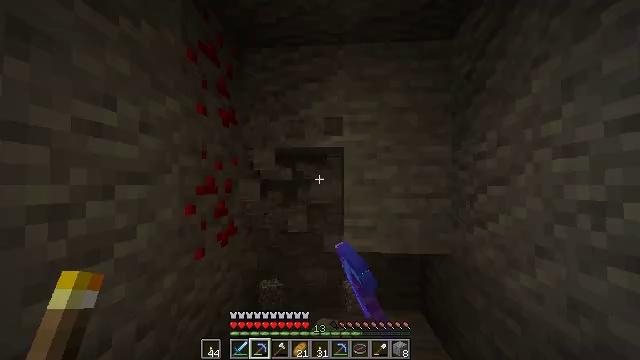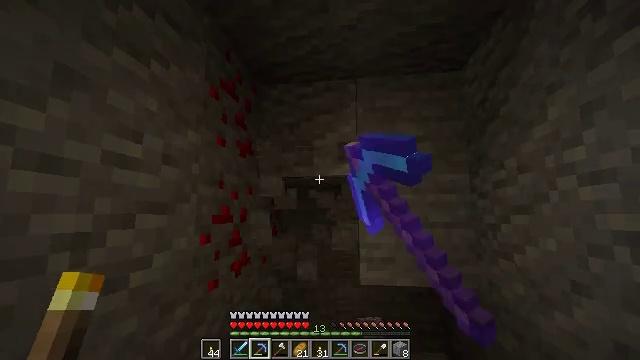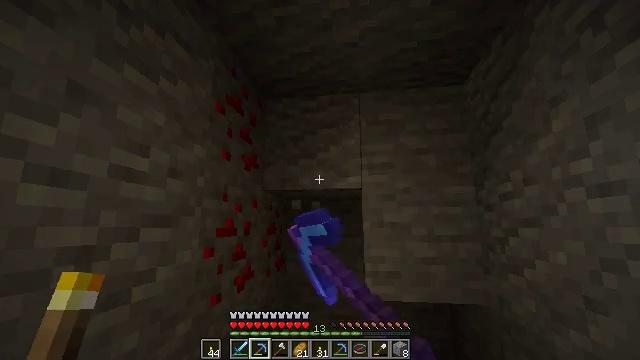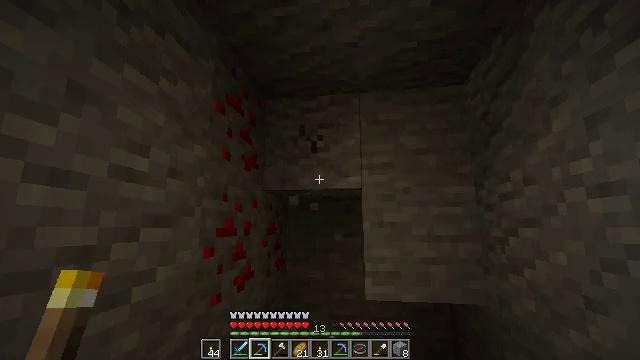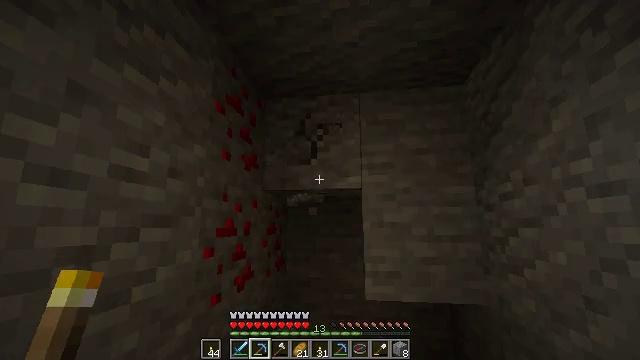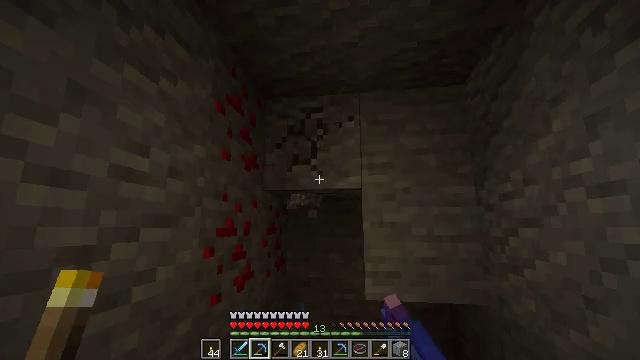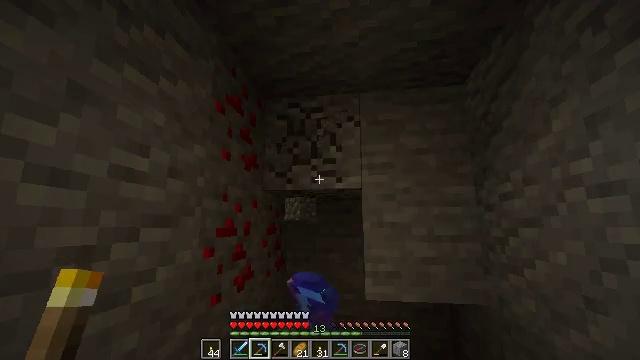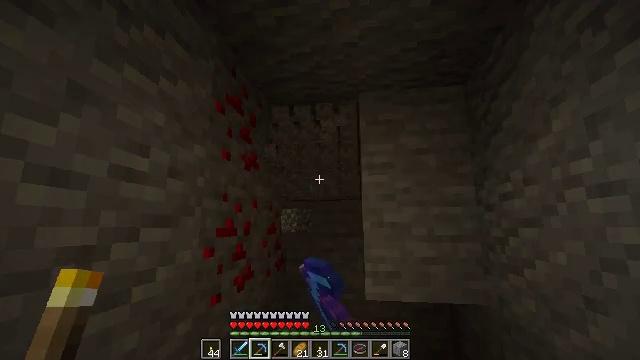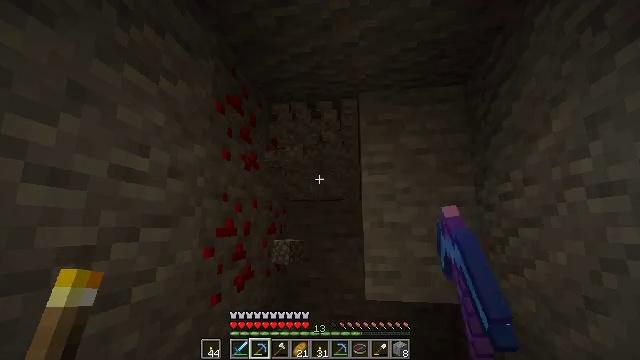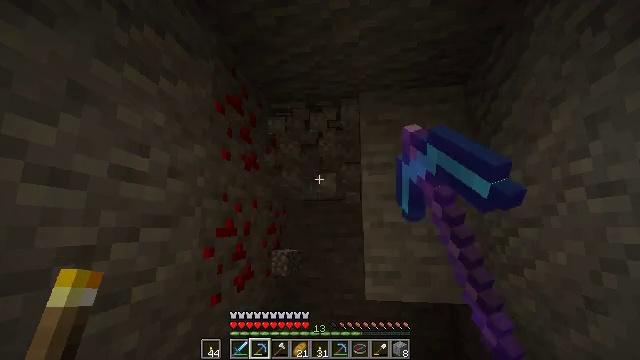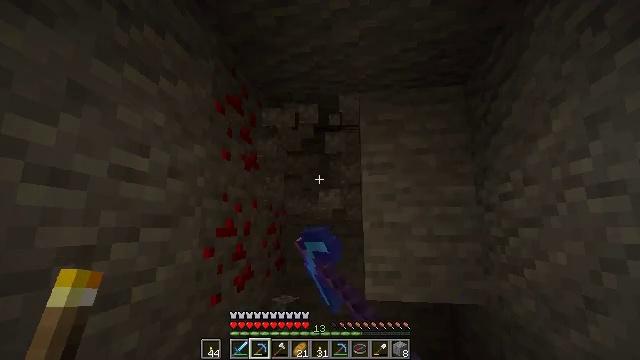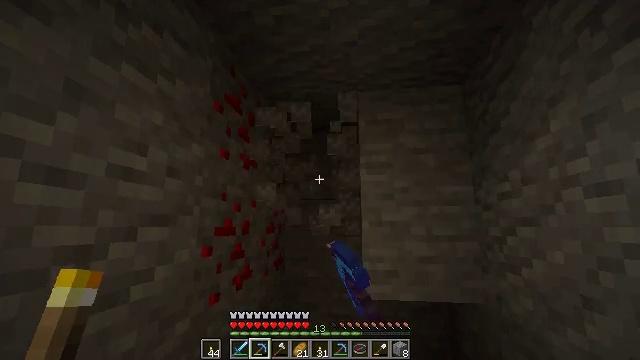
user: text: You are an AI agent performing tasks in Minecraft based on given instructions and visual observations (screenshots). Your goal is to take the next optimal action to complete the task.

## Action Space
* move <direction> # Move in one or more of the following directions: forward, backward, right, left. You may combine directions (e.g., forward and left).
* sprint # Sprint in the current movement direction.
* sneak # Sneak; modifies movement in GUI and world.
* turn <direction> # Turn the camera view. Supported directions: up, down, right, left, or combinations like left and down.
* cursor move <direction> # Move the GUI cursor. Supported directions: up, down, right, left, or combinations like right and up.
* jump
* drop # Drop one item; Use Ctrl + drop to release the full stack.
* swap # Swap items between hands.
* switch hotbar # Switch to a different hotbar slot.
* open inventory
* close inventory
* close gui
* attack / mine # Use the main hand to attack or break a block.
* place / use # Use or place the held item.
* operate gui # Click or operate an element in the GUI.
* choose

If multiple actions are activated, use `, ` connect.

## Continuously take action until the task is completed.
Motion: motion action
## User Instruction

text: Attack the andesite block to gather it.
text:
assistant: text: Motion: turn left and up, attack / mine
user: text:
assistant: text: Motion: turn up, attack / mine
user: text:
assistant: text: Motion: attack / mine
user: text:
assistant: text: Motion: attack / mine
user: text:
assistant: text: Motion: attack / mine
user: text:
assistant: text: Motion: attack / mine
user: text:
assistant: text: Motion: attack / mine
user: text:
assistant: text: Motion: attack / mine
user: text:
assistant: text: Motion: attack / mine
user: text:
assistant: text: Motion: attack / mine
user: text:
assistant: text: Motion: attack / mine
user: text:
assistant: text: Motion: attack / mine